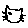
Label: cat